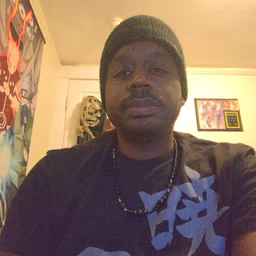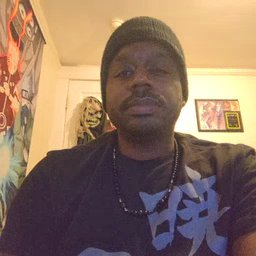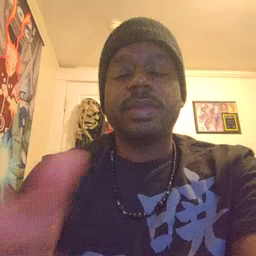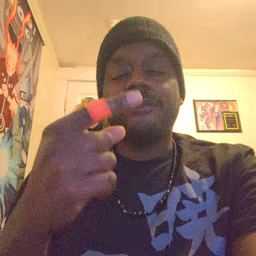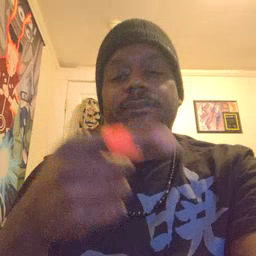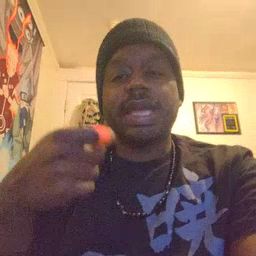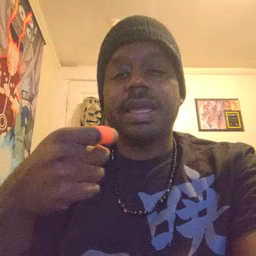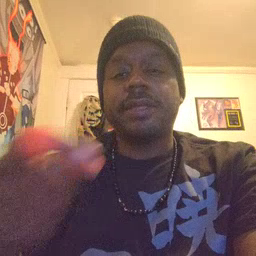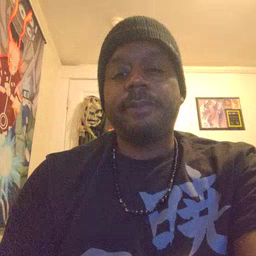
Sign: fast